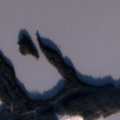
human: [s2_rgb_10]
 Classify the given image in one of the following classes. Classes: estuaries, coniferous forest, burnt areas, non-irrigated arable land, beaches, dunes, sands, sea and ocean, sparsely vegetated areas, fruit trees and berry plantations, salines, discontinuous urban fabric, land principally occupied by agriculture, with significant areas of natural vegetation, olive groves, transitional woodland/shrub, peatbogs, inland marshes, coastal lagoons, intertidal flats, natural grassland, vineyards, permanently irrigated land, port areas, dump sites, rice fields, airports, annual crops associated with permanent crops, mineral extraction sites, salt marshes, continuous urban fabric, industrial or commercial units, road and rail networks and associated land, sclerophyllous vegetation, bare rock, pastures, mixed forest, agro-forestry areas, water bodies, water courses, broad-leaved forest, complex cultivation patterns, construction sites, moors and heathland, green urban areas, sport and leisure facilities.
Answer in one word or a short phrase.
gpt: coniferous forest, water bodies